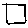
Label: square